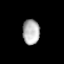
Tissue: lung
Cell type: Epithelial cells
Senescence score: 0.5734
Nuclear area (px): 417
Mean DAPI intensity: 178.554